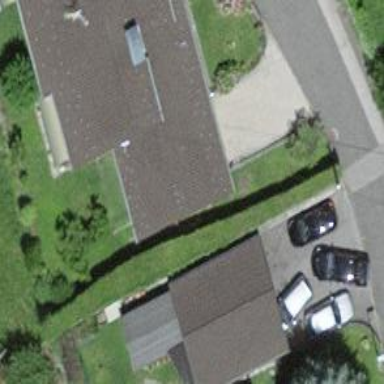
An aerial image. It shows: Garage.